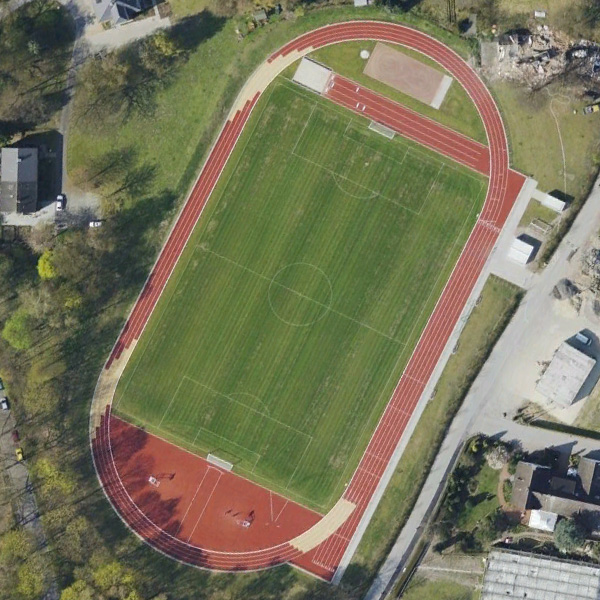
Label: Playground